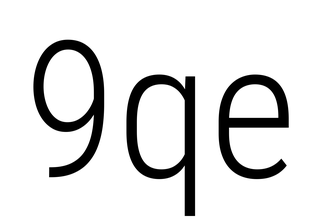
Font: Roboto_Condensed_Light